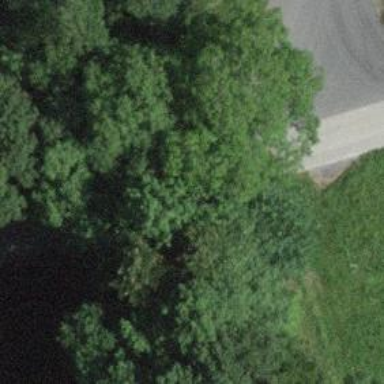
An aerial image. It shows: Unclassified road with bridge.